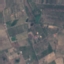
Land use / land cover class: PermanentCrop